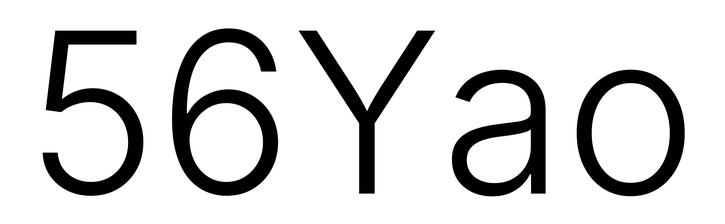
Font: Inter_Light